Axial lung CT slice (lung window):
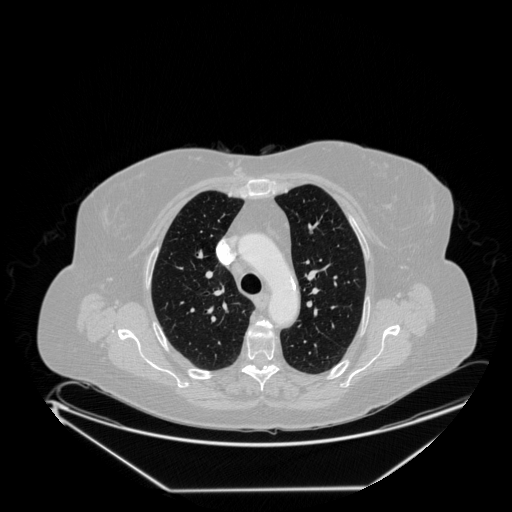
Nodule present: no